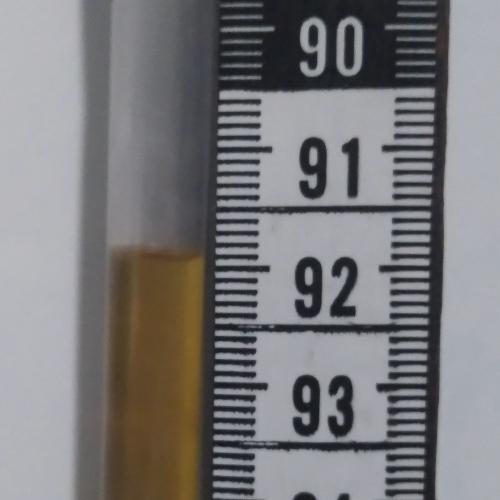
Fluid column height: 91.9 cm